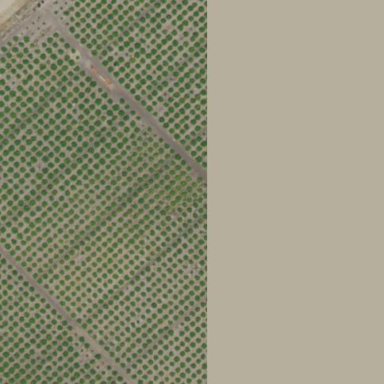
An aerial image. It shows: Orchard.